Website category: book
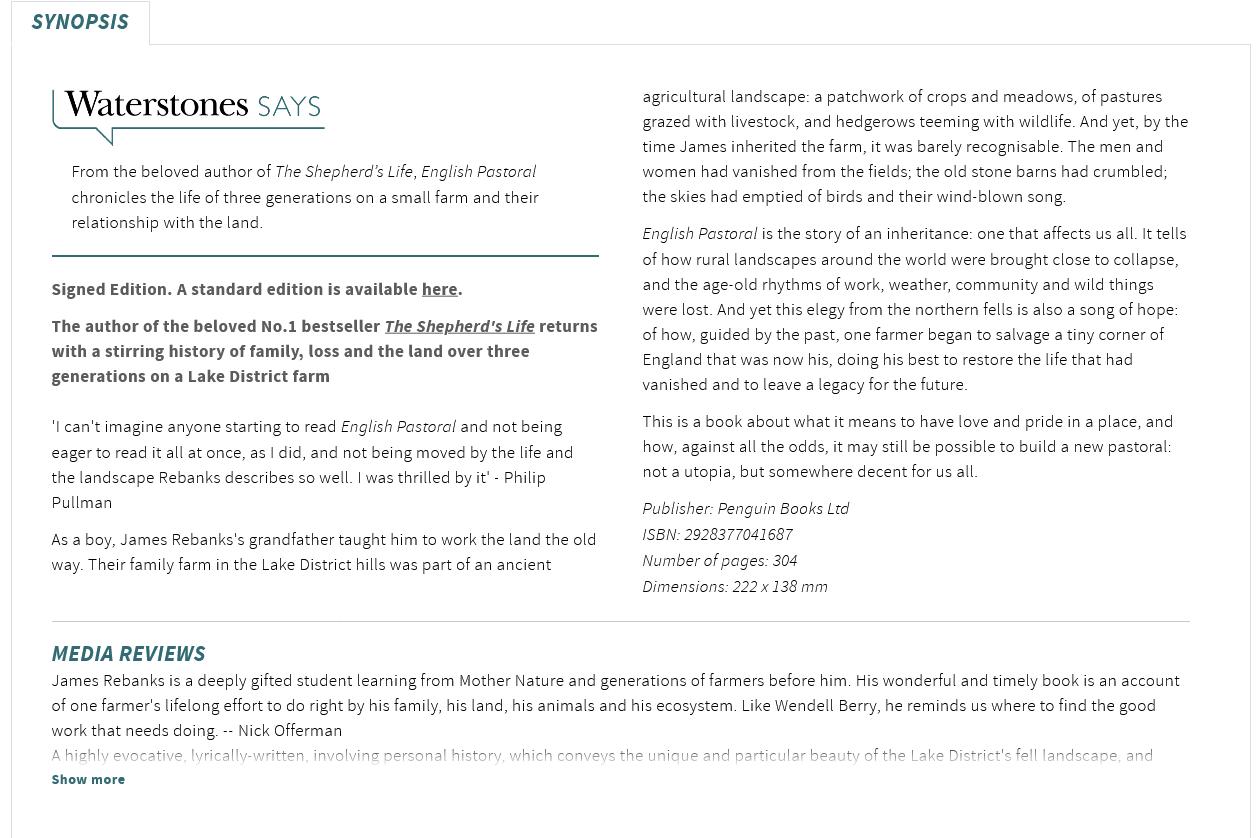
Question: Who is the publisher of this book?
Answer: Penguin Books Ltd

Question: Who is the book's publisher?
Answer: Penguin Books Ltd

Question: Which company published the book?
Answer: Penguin Books Ltd

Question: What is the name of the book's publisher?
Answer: Penguin Books Ltd

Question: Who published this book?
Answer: Penguin Books Ltd

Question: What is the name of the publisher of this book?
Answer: Penguin Books Ltd

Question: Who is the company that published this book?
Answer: Penguin Books Ltd

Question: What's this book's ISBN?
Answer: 2928377041687

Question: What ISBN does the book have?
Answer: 2928377041687

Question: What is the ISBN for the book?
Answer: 2928377041687

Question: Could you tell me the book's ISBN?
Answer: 2928377041687

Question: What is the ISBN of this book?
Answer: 2928377041687

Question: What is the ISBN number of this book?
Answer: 2928377041687

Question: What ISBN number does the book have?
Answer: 2928377041687

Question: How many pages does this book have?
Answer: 304

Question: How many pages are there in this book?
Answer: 304

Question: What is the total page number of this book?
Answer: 304

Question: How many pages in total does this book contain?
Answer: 304

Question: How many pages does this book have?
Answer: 304

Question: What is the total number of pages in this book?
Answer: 304

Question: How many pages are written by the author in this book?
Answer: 304

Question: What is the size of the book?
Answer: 222 x 138 mm

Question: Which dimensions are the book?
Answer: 222 x 138 mm

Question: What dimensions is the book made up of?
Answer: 222 x 138 mm

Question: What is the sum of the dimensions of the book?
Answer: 222 x 138 mm

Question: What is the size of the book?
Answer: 222 x 138 mm

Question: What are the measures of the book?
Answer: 222 x 138 mm

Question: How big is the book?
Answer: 222 x 138 mm